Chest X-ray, AP view. Patient: 65 years old, sex M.
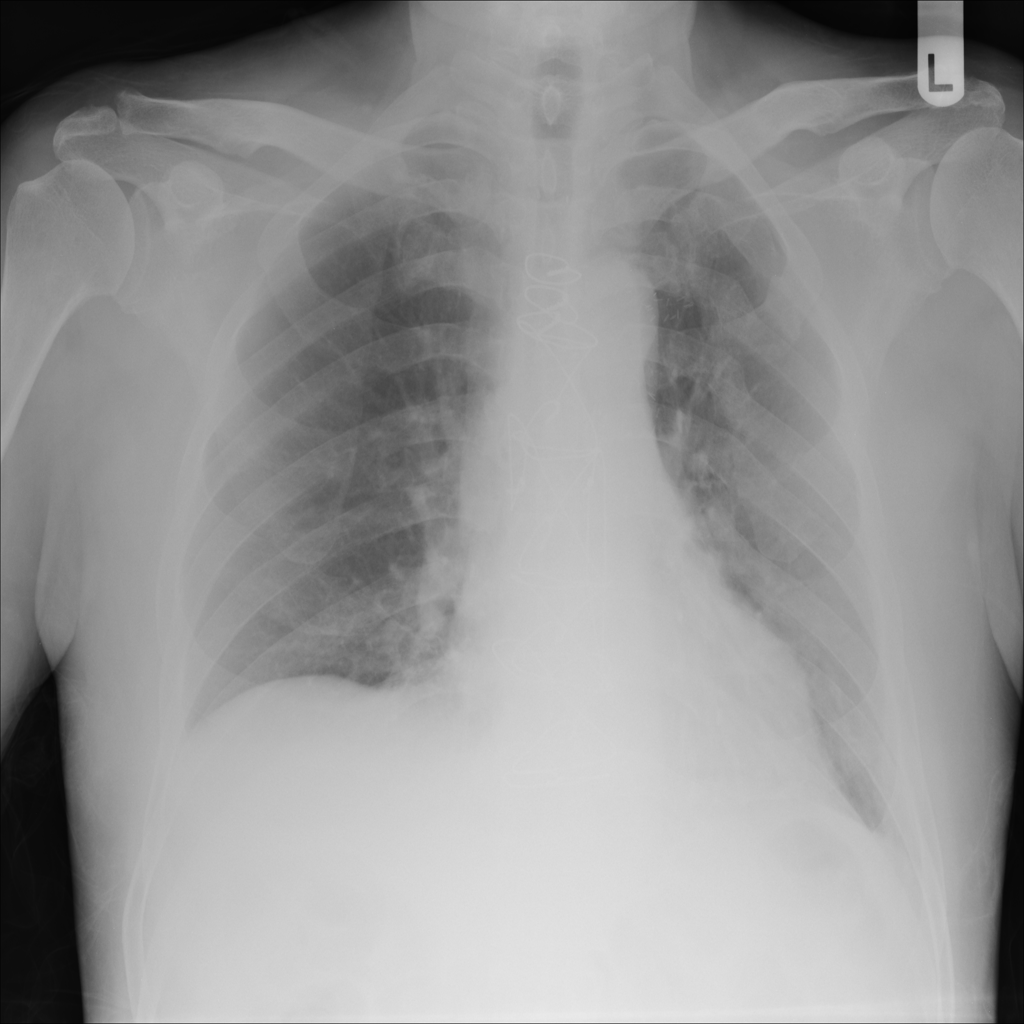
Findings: No Finding